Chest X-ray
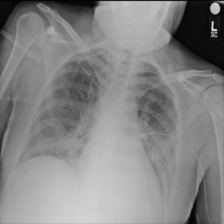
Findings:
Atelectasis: negative
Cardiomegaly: negative
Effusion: negative
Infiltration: negative
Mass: negative
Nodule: negative
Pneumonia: negative
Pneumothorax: negative
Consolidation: negative
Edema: negative
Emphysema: negative
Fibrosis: negative
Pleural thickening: negative
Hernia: negative